Question: I am implementing search page in php.
I need to show the results like the following image

how can i achieve this kind of designing using css. I want it a fluid design using percentages with an addition i.e alternate row color changed.
Also let me know how can i limit a column to have not more than say 50 words. full detail will be available through a hyperlink on each row.
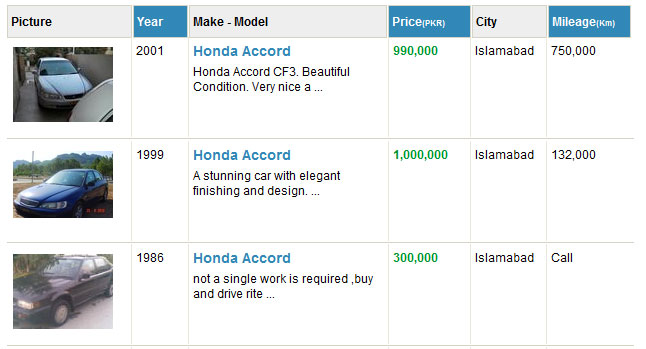
Answer: Don't just assume that "tableless design is better than design with tables", tables are meant to be used with tabular data and your design clearly fits.
, if you target the modern browsers, use the following rule:
'''
table tr:nth-child(even) { background-color: #c0ffee; }
table tr:nth-child(odd) { background-color: #123456; }
'''
If you target also the older browsers, you can use javascript for that, JQuery comes in handy:
'''
$('table tr:even').css('background-color: #123456');
'''
Or add the classes manually in your server-side code.
, that's usually done on server side. If you use a template engine like Smarty, then you're likely to have a function for that, but that's no big thing to roll up by yourself too.